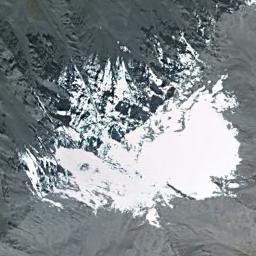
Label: snowberg